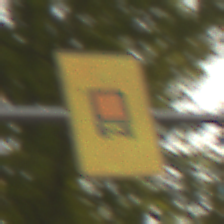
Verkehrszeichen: KennzeichnungspflichtigeFahrzeugeGefaehrlicheGueterOhnePfeilsymbol
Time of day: SunriseSunset
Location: Outdoor (RoadRail)
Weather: Clear
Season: NotSpecified
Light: Natural